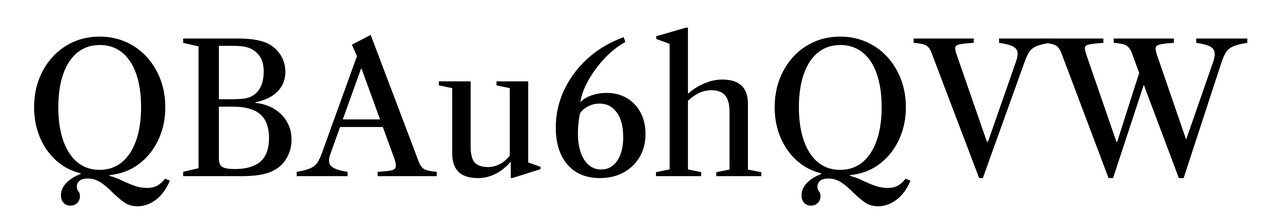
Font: LibreCaslonText_Regular